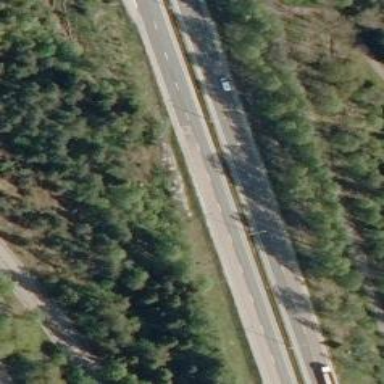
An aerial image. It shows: Asphalt trunk highway.